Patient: sex M, age 36
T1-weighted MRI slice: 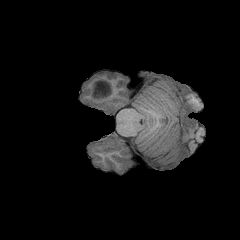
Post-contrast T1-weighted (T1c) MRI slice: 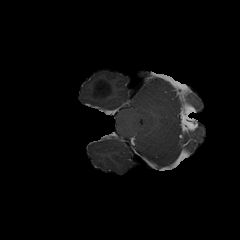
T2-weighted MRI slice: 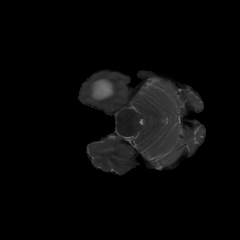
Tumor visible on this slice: yes
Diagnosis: Astrocytoma, IDH-mutant
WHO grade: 3